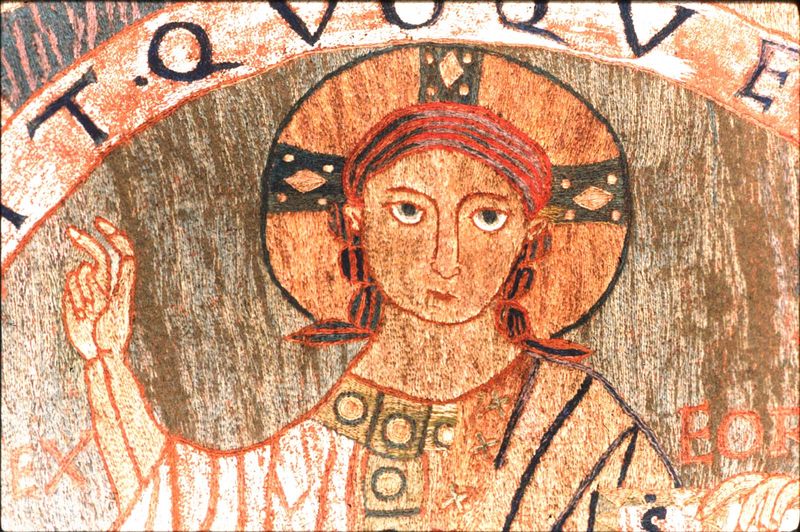
Titel: Wandteppich mit der Schöpfungsgeschichte, Tapiz de la Creación
Standort: Gerona, Kathedrale (EU - E)
Schlagwörter: hand, kopf, mann, umhang, weiß, ausschnitt, braun, bunt, finger, frau, frisur, geste, mund, nase, schwarz, zeichnung, blick, rot, alt, arm, augen, gesicht, kleidung, mensch, hals, gewand, haare, stickerei, stoff, augenbrauen, kinn, ohren, schulter, engel, lächeln, schrift, detail, inschrift, striche, groß, illustration, text, buchstaben, frieden, heiligenschein, nimbus, christus, jesus, mittelalter, segen, segnung, heiliger, gelblich, maria, gewebt, schwur, ikone, latein, schriftband, heilige maria, handzeichen, falgen, handschift, friedem